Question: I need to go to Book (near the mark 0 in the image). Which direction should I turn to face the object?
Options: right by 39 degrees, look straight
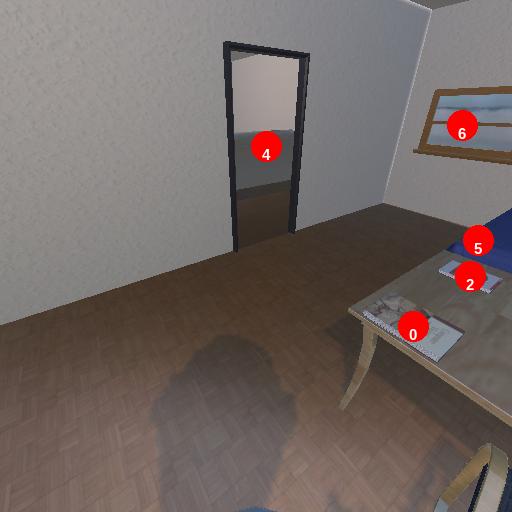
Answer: right by 39 degrees